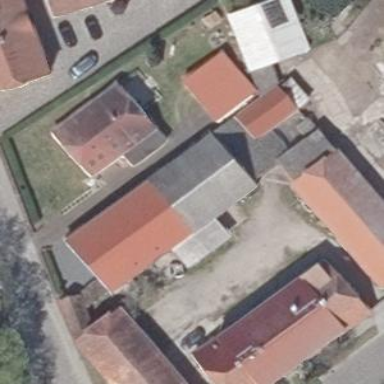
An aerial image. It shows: Part of building.